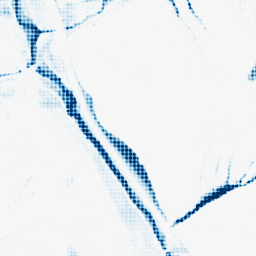
Category: morphological
Decomposition family: morphological_ellipse
Decomposition parameters: operation: closing
width: 5
height: 30
Upsampling method: sinc_blackman
Upsampling parameters: scale: 4
kernel_size: 4
Upsampling scale: 4